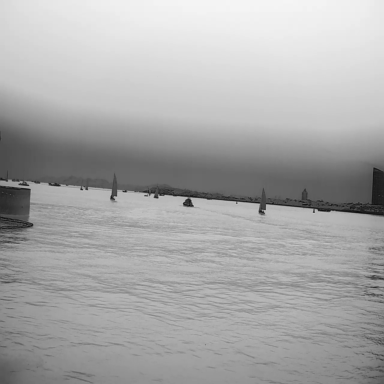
There are 12 objects shown in the infrared image, including a container_ship, six sailboats, four bulk_carriers, and a canoe.